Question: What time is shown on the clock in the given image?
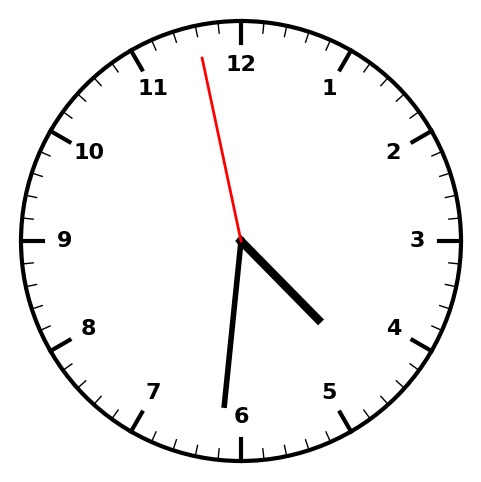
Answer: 04:30:58